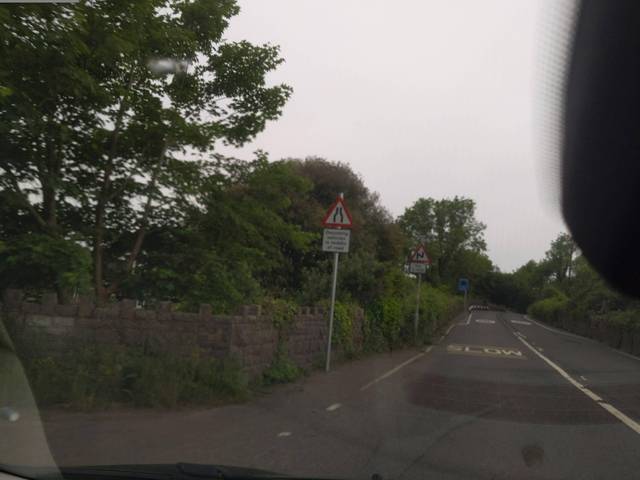
Region: United Kingdom
Coordinates: 50.354, -4.051